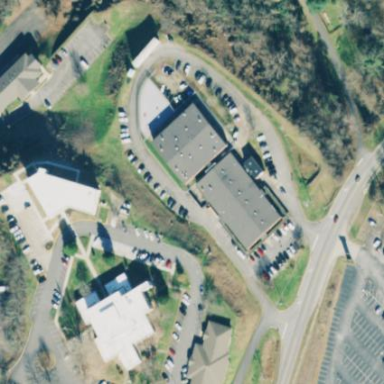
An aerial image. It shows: Public building.